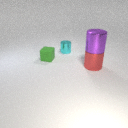
small green rubber cube in front of small cyan metal cylinder